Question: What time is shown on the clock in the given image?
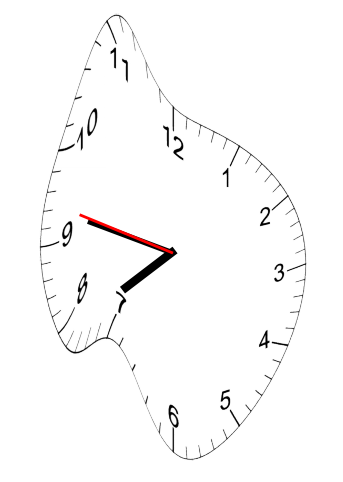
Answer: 07:46:47